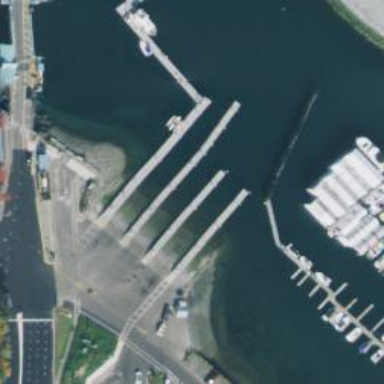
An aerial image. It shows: Slipway on leisure land.